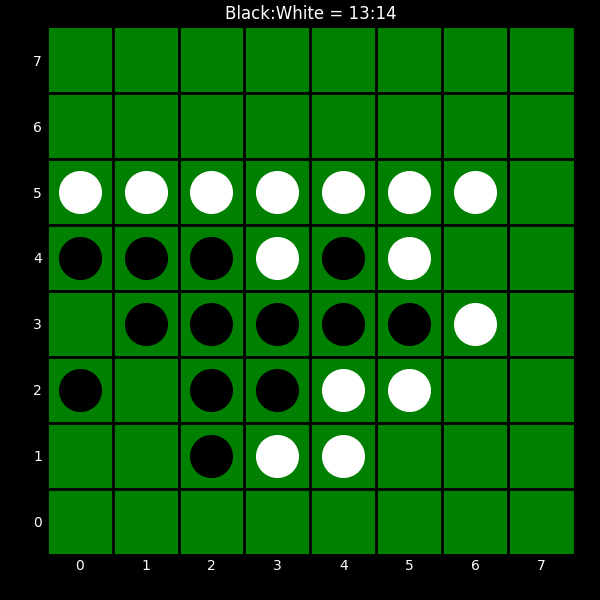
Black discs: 13
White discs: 14